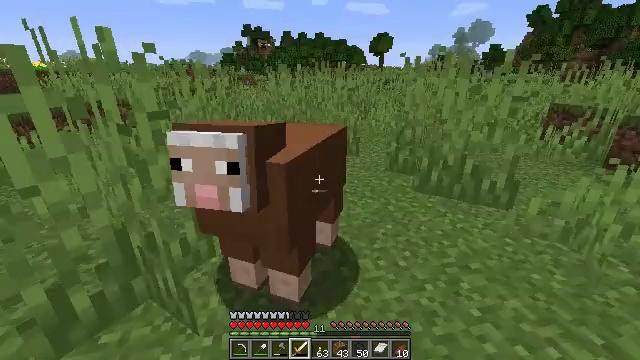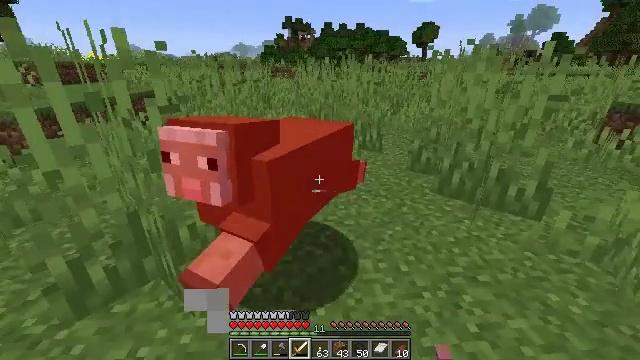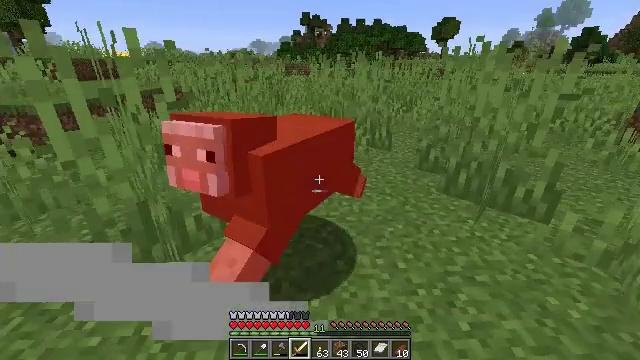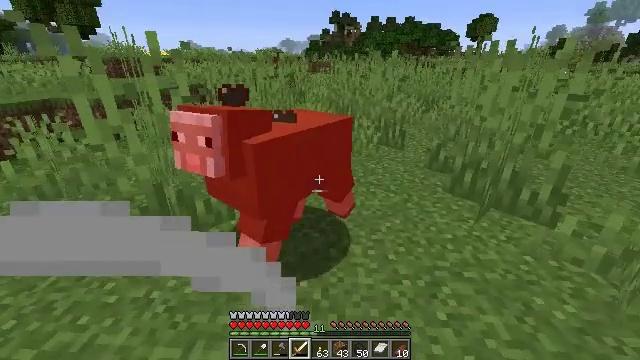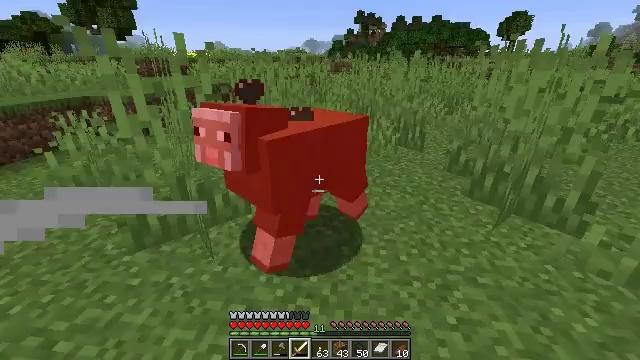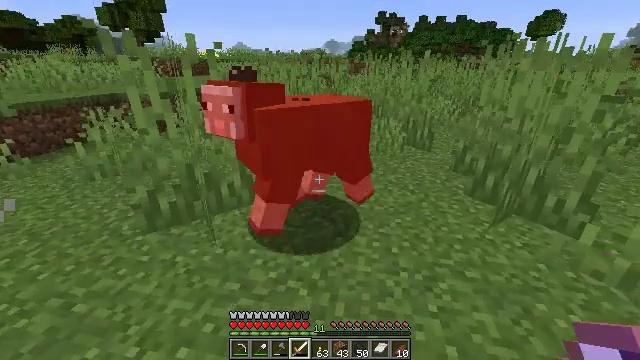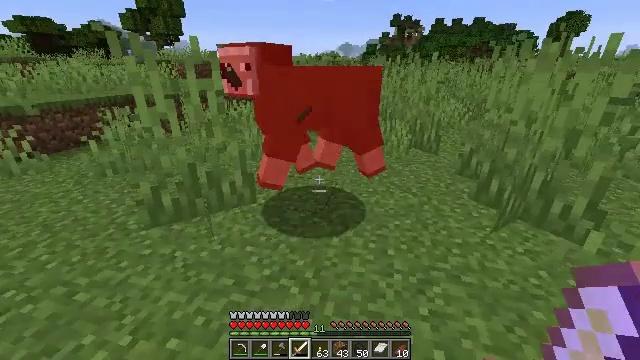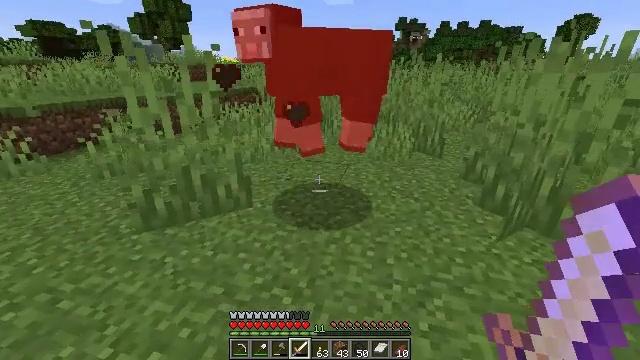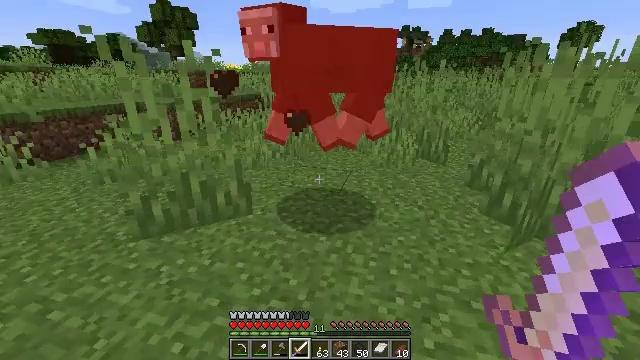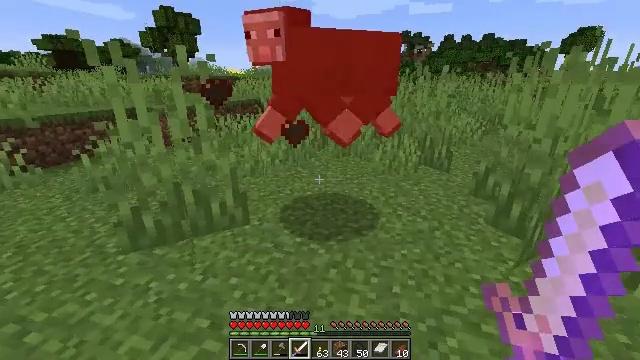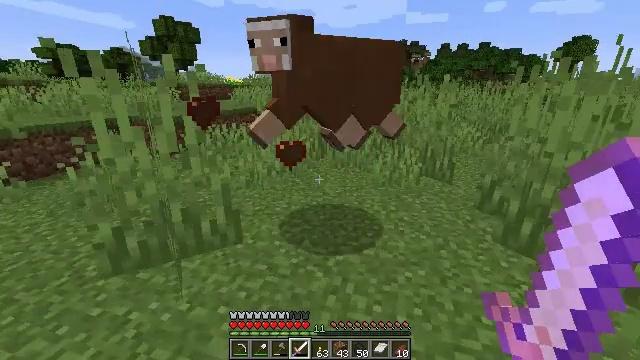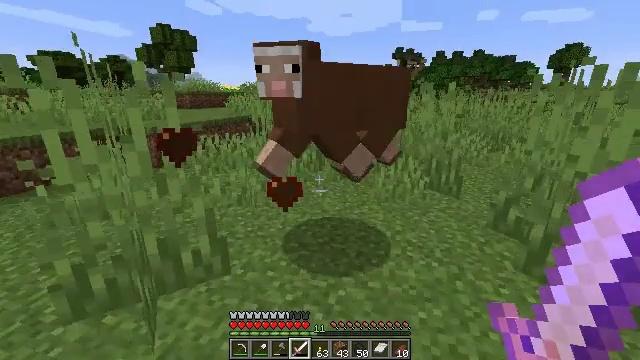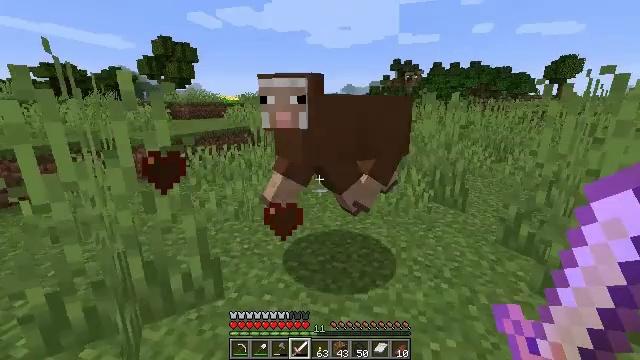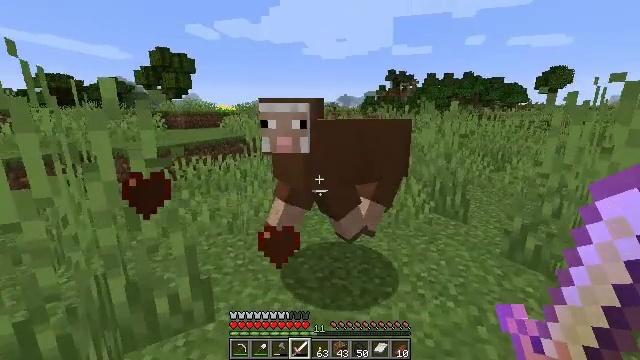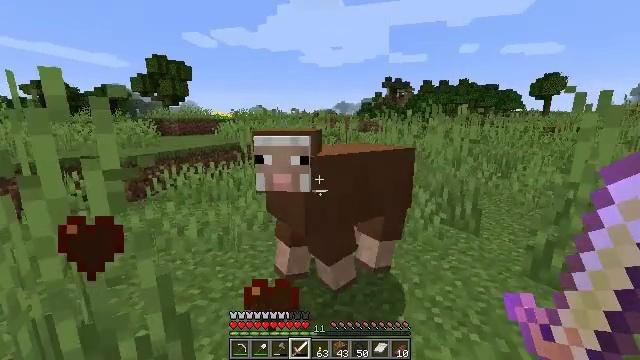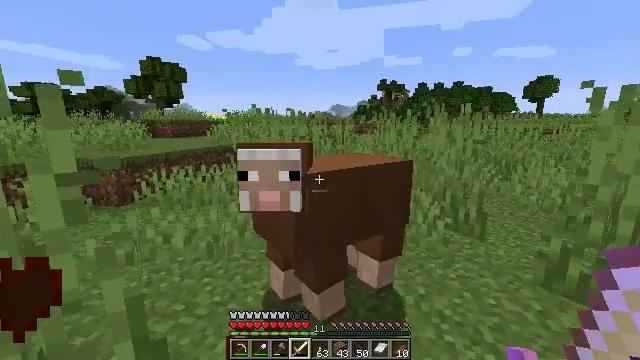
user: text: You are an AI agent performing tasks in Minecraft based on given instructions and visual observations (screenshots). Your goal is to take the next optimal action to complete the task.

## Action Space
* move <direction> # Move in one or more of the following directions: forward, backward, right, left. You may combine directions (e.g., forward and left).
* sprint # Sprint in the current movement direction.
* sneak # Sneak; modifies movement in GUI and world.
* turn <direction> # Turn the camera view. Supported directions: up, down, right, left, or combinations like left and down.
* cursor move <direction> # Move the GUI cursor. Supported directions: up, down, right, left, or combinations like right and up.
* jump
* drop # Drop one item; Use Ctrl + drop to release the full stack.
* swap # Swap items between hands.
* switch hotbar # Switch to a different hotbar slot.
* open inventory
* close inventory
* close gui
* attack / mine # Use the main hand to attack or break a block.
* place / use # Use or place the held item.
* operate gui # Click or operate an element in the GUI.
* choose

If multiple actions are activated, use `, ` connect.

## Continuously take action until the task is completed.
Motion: motion action
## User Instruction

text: Kill mobs.
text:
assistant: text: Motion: move back and move right, turn left and down
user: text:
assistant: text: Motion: move back and move right, turn left
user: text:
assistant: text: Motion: move back and move right, turn left
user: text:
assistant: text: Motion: move back and move right, turn left
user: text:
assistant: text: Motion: move right, turn left
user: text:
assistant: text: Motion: move forward, turn left
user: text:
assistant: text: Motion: move forward, turn left
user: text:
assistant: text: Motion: move forward, turn up
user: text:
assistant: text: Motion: move forward, turn up
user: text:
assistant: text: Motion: move forward, turn up
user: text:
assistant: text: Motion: move forward, turn up
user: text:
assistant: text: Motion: move forward, turn up
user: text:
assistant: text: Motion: move forward, turn up
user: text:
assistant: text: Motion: move forward, turn up
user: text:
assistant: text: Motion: move forward, attack / mine
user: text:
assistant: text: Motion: move forward, turn right, attack / mine
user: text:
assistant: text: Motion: turn right and down, attack / mine
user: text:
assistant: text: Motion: move left, turn right and down
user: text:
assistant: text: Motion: move left, turn right and down
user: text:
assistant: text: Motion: no_op